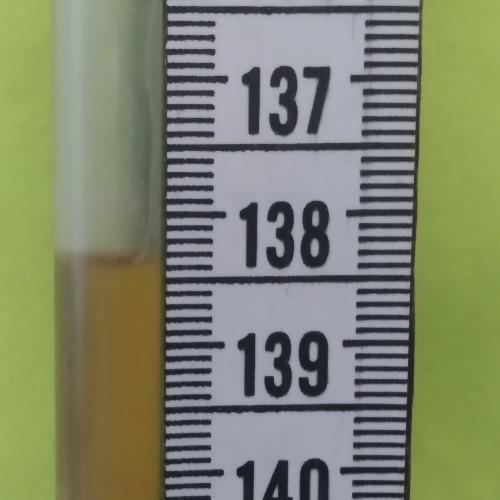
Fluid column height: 138.3 cm